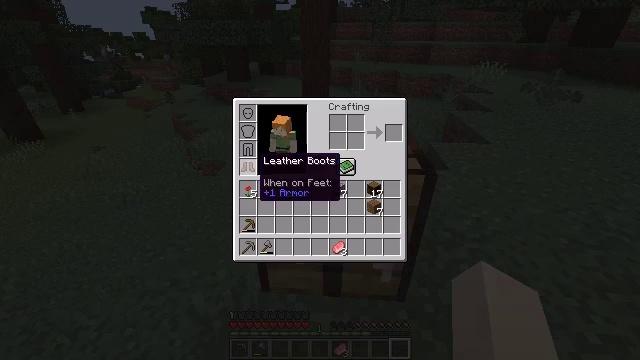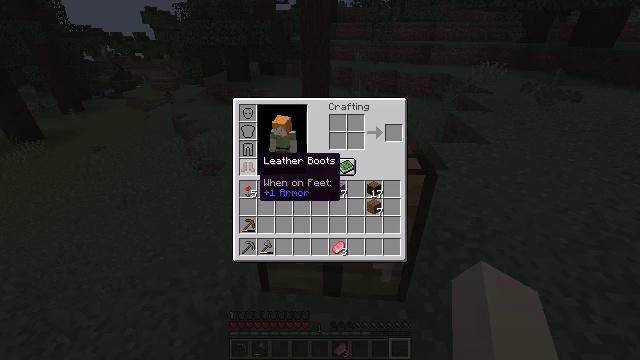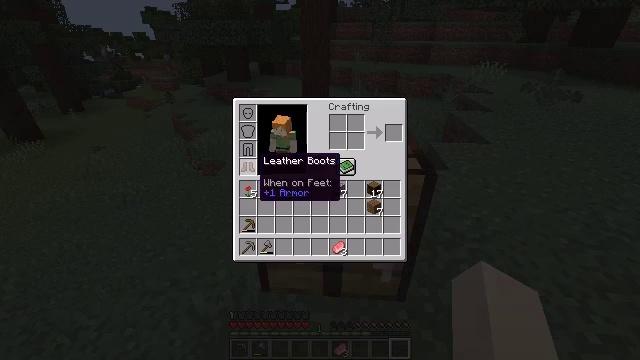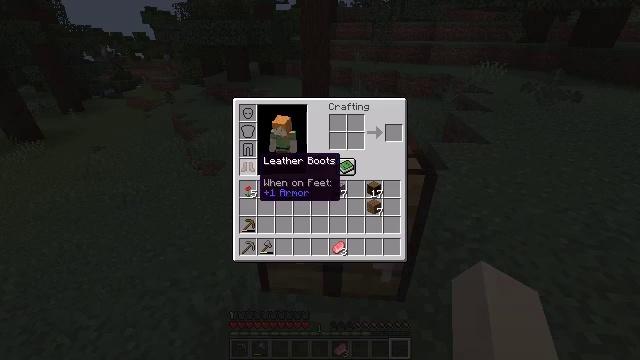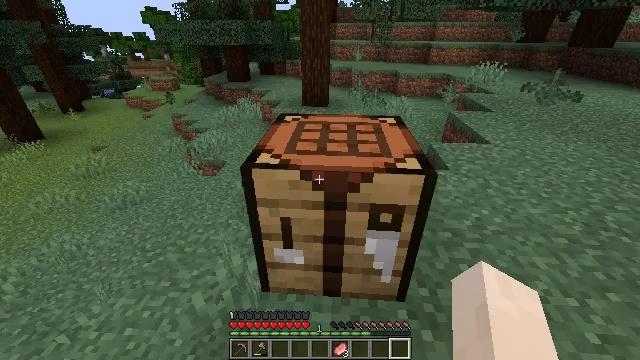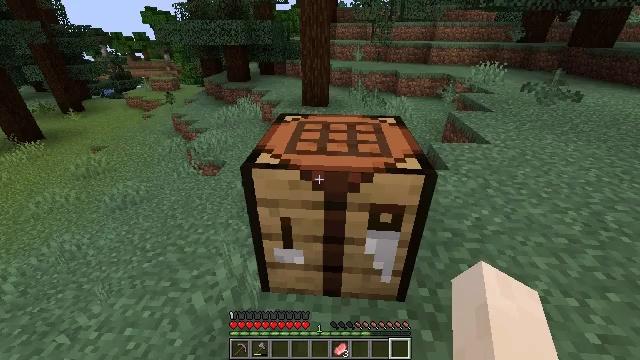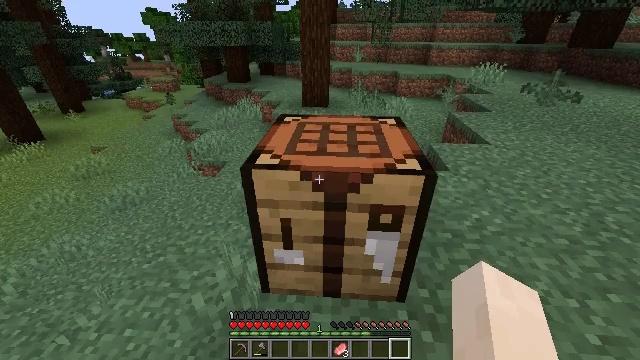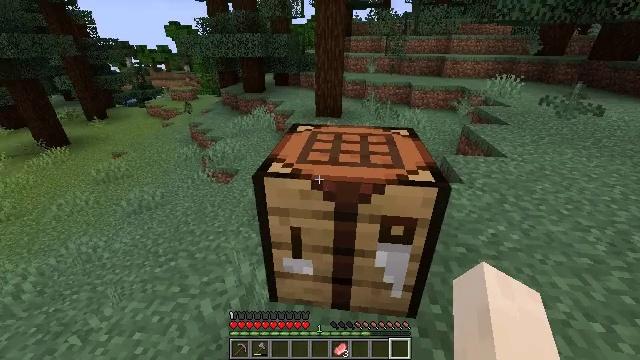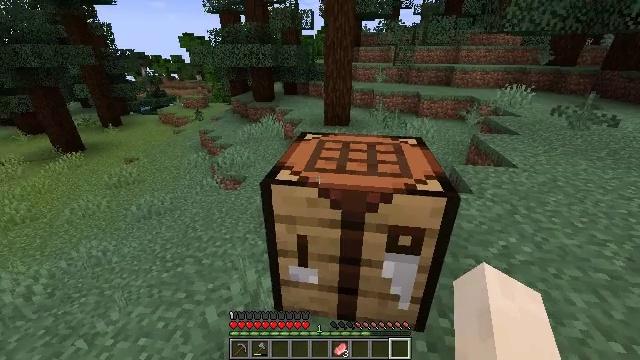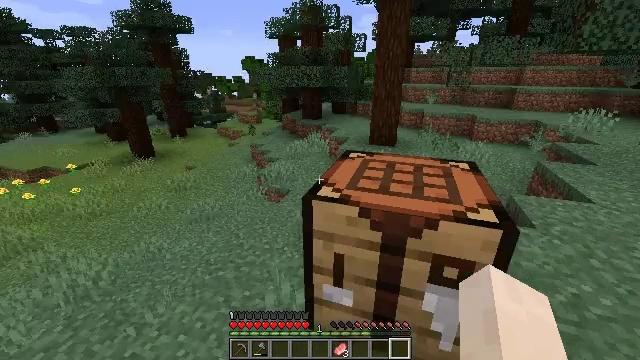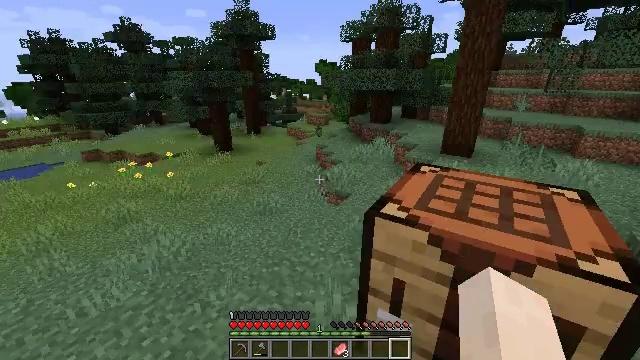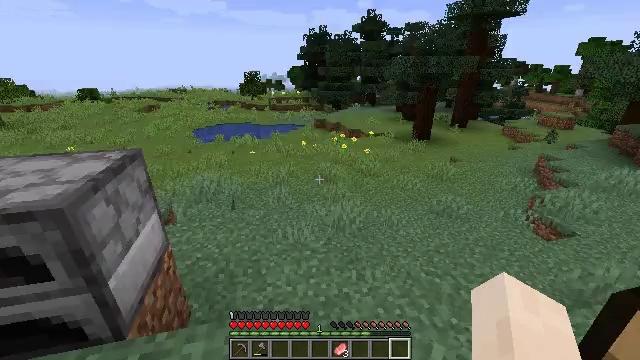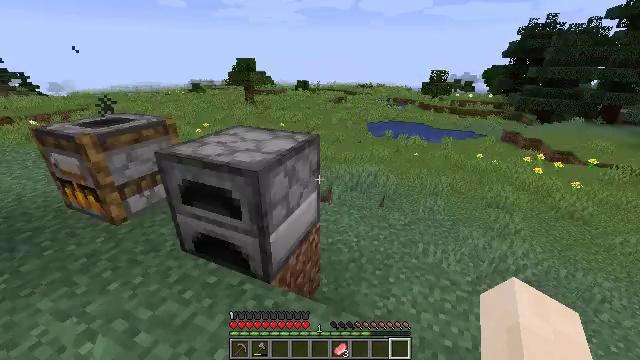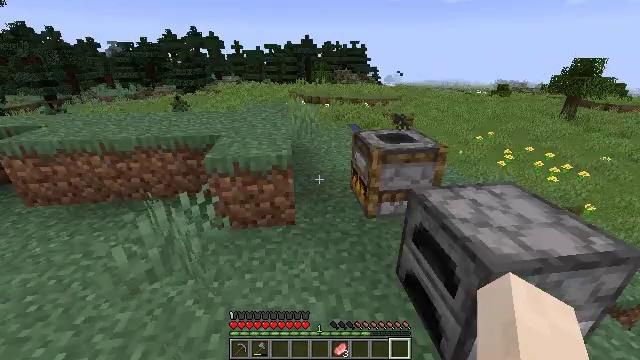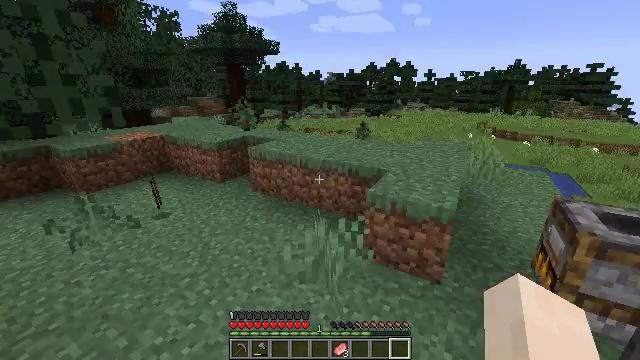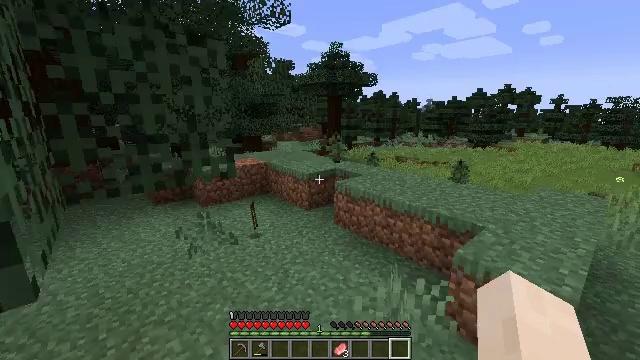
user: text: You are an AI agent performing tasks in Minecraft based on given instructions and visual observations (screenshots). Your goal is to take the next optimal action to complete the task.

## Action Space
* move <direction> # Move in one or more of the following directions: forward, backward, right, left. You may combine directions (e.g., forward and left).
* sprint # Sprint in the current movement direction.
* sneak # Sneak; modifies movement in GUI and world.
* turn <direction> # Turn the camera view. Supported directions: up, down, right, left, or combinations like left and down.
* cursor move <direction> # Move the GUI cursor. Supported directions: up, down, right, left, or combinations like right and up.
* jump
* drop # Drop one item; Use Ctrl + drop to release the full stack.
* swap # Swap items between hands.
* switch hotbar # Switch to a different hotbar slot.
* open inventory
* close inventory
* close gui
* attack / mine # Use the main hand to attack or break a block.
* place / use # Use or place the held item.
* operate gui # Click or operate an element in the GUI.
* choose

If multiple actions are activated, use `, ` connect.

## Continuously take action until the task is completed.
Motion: motion action
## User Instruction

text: craft item air
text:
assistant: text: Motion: no_op
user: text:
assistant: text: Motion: no_op
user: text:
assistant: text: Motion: no_op
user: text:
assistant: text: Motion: no_op
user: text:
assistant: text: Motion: no_op
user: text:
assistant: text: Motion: no_op
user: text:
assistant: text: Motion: turn left and up
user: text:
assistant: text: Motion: turn left and up
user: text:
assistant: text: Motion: turn left and up
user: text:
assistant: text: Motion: move forward, turn left
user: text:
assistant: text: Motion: move forward, turn left and down
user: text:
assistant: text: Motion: move forward, turn left
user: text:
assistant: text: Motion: move forward, turn left, jump
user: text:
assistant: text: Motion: move forward, turn left and up, jump
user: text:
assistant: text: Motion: move forward, turn left and up, jump
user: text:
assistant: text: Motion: move forward, jump
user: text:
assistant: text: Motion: move forward, jump
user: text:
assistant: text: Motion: move forward, jump
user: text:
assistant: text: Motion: move forward, jump
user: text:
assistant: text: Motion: move forward, jump
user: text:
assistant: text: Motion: move forward, turn right, jump
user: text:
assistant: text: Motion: move forward, turn right and up
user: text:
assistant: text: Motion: move forward, turn right and up
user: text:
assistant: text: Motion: move forward, turn right
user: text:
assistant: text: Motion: move forward, turn right
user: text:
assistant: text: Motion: move forward
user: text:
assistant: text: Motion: move forward, turn right
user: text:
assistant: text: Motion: move forward, turn right and down
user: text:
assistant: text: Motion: move forward, turn right and down
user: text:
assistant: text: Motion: turn right